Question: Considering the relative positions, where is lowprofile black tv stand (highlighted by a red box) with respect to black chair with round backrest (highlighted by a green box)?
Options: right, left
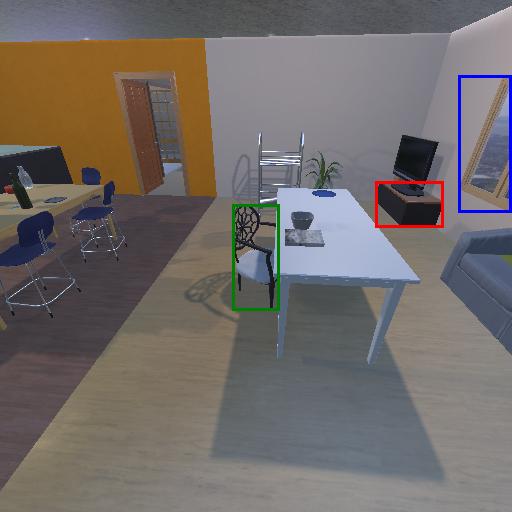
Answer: right